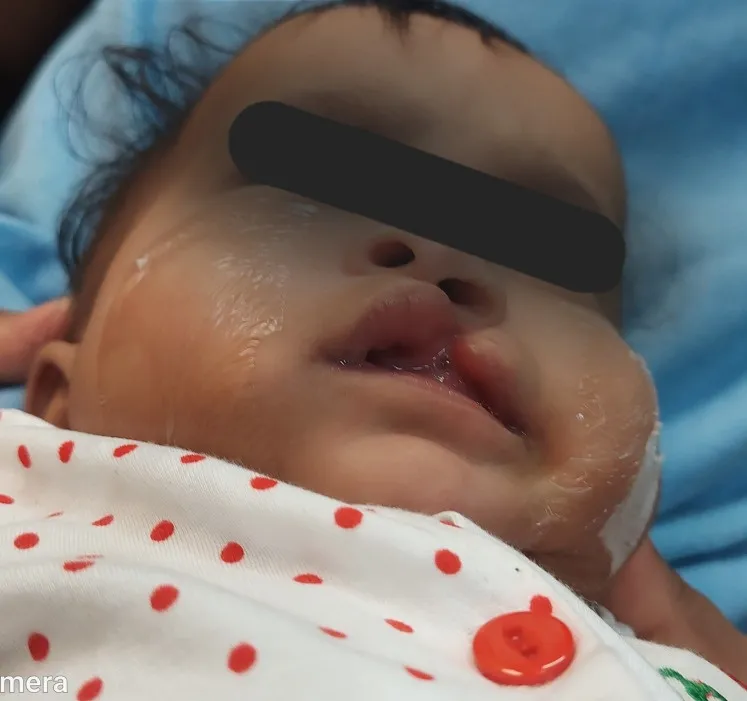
Immediate post-operative stage after seven weeks of nasal molding.
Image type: medical_photograph (skin_photograph)